Question: i have a custom control - Contact Card:
'''
<Grid>
<Grid.Background>
<LinearGradientBrush EndPoint="0.5,1" StartPoint="0.5,0">
<GradientStop Color="#FFD8B8EA"/>
<GradientStop Color="White" Offset="1"/>
</LinearGradientBrush>
</Grid.Background>
<Grid.ColumnDefinitions>
<ColumnDefinition/>
<ColumnDefinition/>
</Grid.ColumnDefinitions>
<Image Source="images.jpg" />
<StackPanel Grid.Column="1">
<TextBlock Text="{Binding Path=name}" Foreground="Black" FontSize="20" />
<TextBlock Text="{Binding Path=surname}" Foreground="Black" FontSize="20" />
</StackPanel>
</Grid>
'''
And a container that will hold 4 Cards (also a custom user control):
'''
<Grid>
<Grid.RowDefinitions>
<RowDefinition/>
<RowDefinition/>
</Grid.RowDefinitions>
<Grid.ColumnDefinitions>
<ColumnDefinition/>
<ColumnDefinition/>
</Grid.ColumnDefinitions>
<StackPanel x:Name="FirstItem" Grid.Column="0" Grid.Row="0"/>
<StackPanel x:Name="SecondItem" Grid.Column="0" Grid.Row="1"/>
<StackPanel x:Name="ThirdItem" Grid.Column="1" Grid.Row="0"/>
<StackPanel x:Name="FourthItem" Grid.Column="1" Grid.Row="1"/>
</Grid>
'''
And here is my object class:
'''
class FullObject
{
public string UpdateTime { get; set; }
public List<Contact> contacts { get; set; }
public List<Region> regions { get; set; }
}
'''
FullObject data is coming from service in JSON format, so i do:
'''
FullObjectt = JsonConvert.DeserializeObject<FullObject>(result);
'''
And populate my FlipView with cards like so:
'''
FourItems FI = new FourItems();
for (int i = 0; i < 4; i++)
{
ContactCard CC = new ContactCard();
CC.DataContext = FullObjects.contacts[i];
if (i == 0)
{
FI.FirstItem.Children.Add(CC);
}
else if (i == 1)
{
FI.SecondItem.Children.Add(CC);
}
else if (i == 2)
{
FI.ThirdItem.Children.Add(CC);
}
else
{
FI.FourthItem.Children.Add(CC);
FlipView.Items.Add(FI);
}
}
'''
It looks like this:

When i get notified, that some contact data has changed i get from server a List with only changed Contacts. So i will find the changed contact in my currently loaded FullObject and replace it with new one:
'''
I will do this:
Contact new = JsonConvert.DeserializeObject<Contact>(result);
FullObjectt.contacts[0]=new;
'''
'''
Contact new = JsonConvert.DeserializeObject<Contact>(result);
FullObjectt.contacts[0]=new;
'''
I have tried to change List to ObservableCollection, but failed, could anybody guide me?
I have changed my List in FullObject class to ObservableCollection:
'''
class FullObject : INotifyCollectionChanged
{
public string spTimestamp { get; set; }
public ObservableCollection<Contact> contacts { get; set; }
public string scTimestamp { get; set; }
public List<Region> regions { get; set; }
}
'''
And on button click i do (just to test):
'''
private void Button_Click(object sender, RoutedEventArgs e)
{
FullObjects.contacts[0] = new Contact();
}
'''
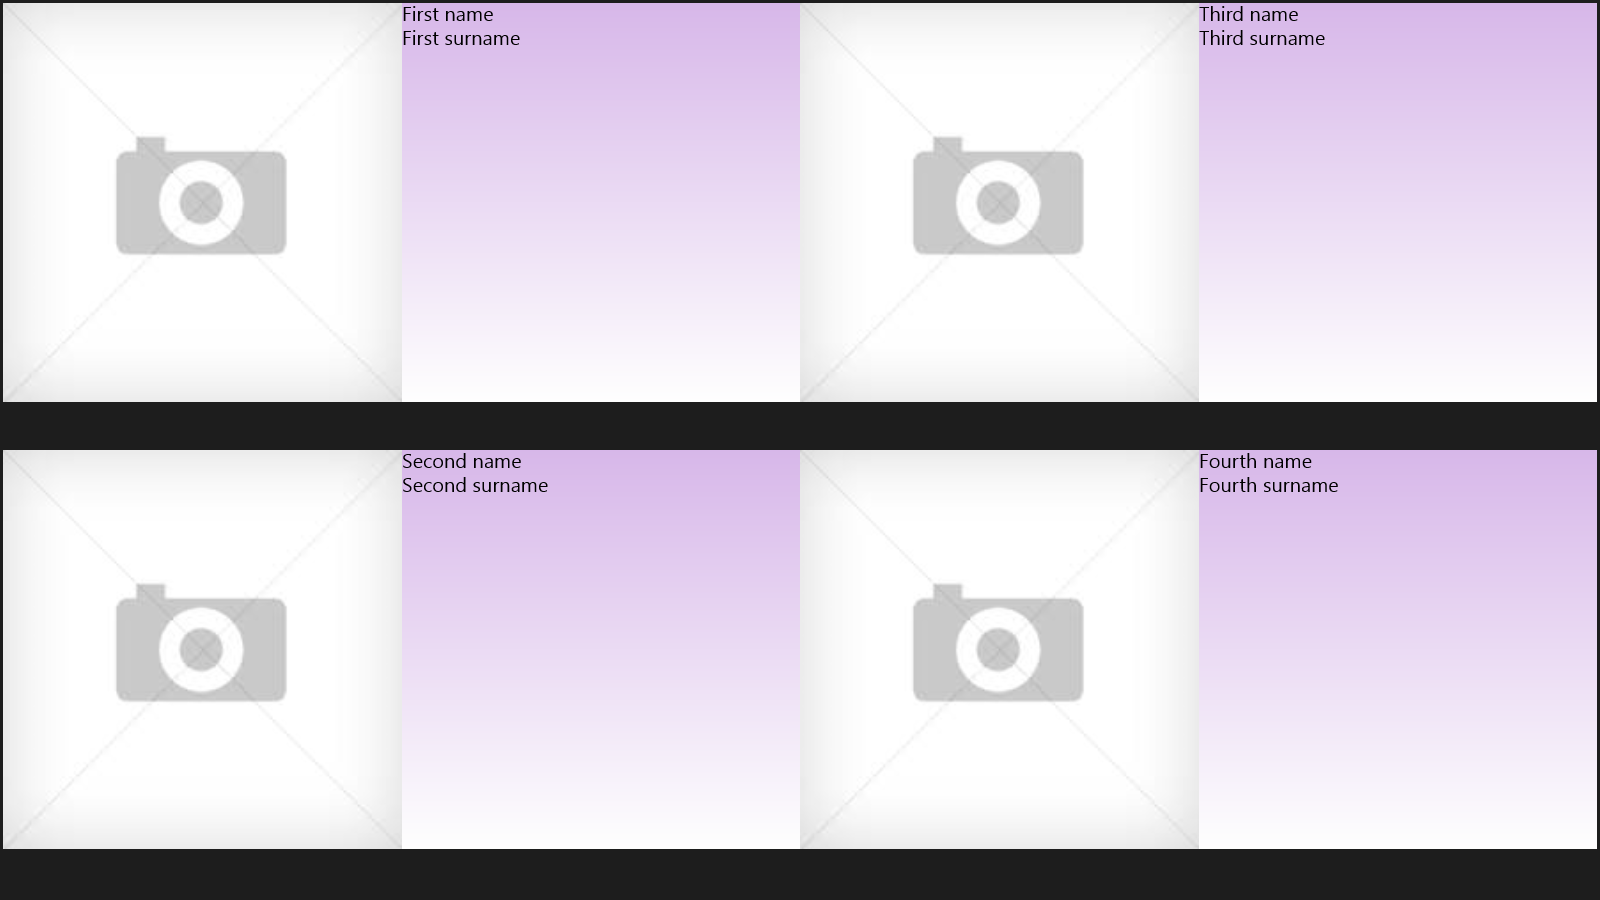
Answer: Problem is in the way you are creating FourItems view. Here in this line -
'''
ContactCard CC = new ContactCard();
CC.DataContext = FullObjects.contacts[i];
if (i == 0)
{
FI.FirstItem.Children.Add(CC);
}
'''
you are setting 'DataContext' explicitly for 'ContactCard' and later on changed it completely to new reference which obviously won't get reflect on UI unless you manually reset DataContext.
Instead you should have an 'ItemsControl' and bind its 'ItemsSource' directly to 'Contacts ObservableCollection'. You can define 'ItemTemplate' of itemsControl to represent one ContactCard. This way you will get 'CollectionChanged' notification of observable collection and UI will gets update automatically.
View to hold four controls (Get rid of stackpanels) -
'''
<Grid>
<ItemsControl x:Name="ContactItems">
<ItemsControl.ItemsPanel>
<ItemsPanelTemplate>
<UniformGrid Columns="2"/>
</ItemsPanelTemplate>
</ItemsControl.ItemsPanel>
<ItemsControl.ItemTemplate>
<DataTemplate>
<local:ContactCard/> <-- Declare local namespace in XAML where
ContactCard control is declared.
</DataTemplate>
</ItemsControl.ItemTemplate>
</ItemsControl>
</Grid>
'''
And populate code should be like this -
'''
FourItems FI = new FourItems();
FI.ContactItems.ItemsSource = FullObjects.contacts;
FlipView.Items.Add(FI);
'''
Now any update in collection contacts will be listen by ItemsControl since its binded to it and your UI will update accordingly. Make sure contacts is 'ObservableCollection'.